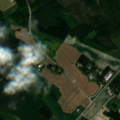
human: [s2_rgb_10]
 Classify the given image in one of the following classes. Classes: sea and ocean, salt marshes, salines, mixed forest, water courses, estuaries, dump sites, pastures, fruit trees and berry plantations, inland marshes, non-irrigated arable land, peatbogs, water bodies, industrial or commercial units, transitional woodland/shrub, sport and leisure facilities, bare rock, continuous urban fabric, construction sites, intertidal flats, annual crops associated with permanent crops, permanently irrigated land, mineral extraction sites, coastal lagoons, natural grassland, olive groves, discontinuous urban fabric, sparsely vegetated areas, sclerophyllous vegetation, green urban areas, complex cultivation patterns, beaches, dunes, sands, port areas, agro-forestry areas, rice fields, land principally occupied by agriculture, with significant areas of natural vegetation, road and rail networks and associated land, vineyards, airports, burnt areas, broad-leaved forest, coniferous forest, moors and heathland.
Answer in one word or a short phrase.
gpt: discontinuous urban fabric, non-irrigated arable land, land principally occupied by agriculture, with significant areas of natural vegetation, mixed forest, transitional woodland/shrub